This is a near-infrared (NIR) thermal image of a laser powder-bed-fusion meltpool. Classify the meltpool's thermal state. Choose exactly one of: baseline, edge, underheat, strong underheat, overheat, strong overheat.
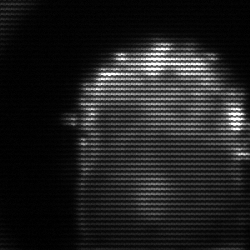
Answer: baseline